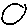
Label: circle